Field crop: maize
Growth stage: 2
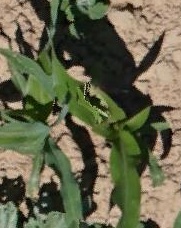
Species: maize